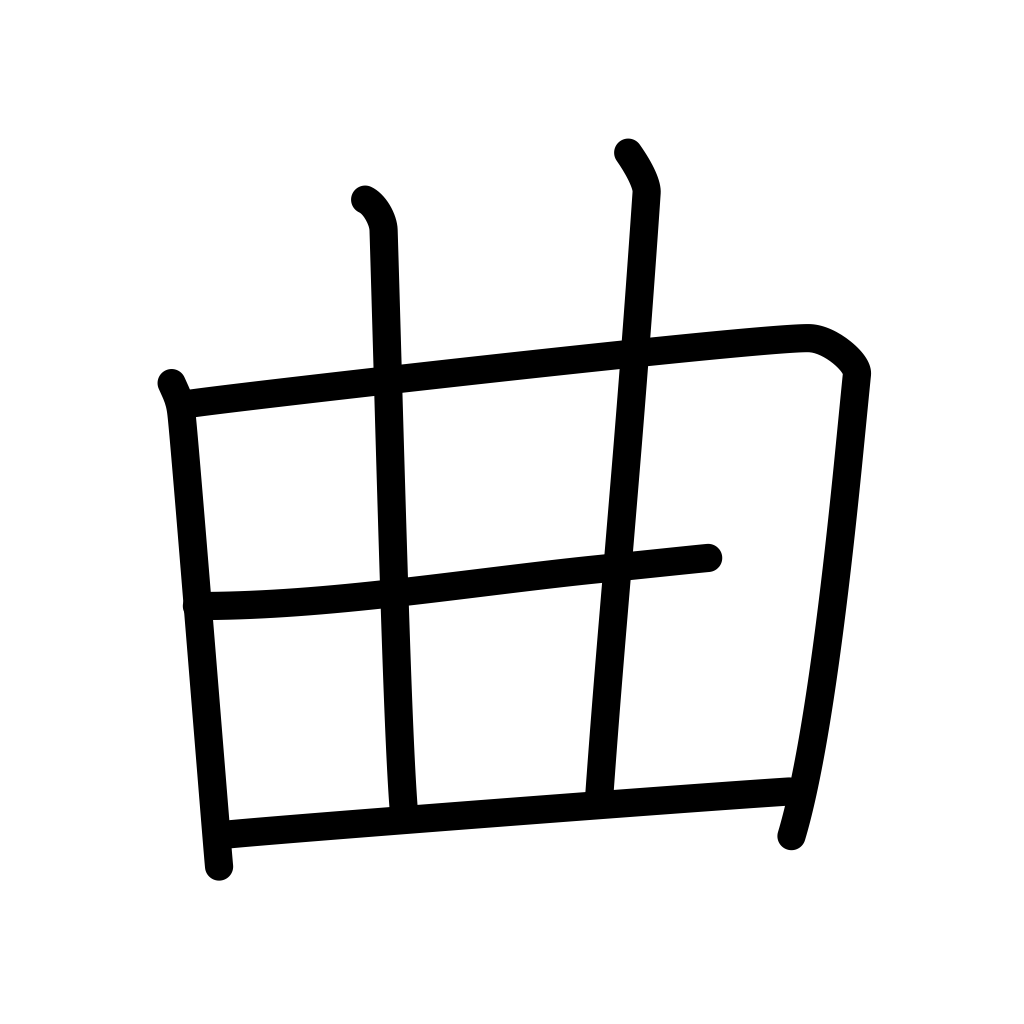
Meaning: bend, music, melody, composition, pleasure, injustice, fault, curve, crooked, perverse, lean